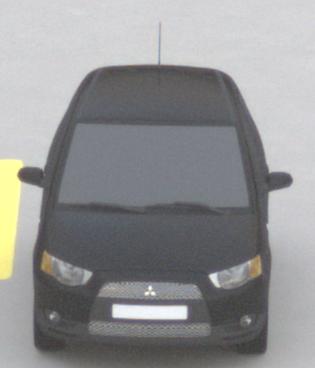
Make: Mitsubishi
Model: Colt 1.1
Detailed model: Colt (VI)
Model produced from: 2008/11
Model produced until: 2010/10
Doors: 3
Color: black
Road condition: dry road
Daytime: sunrise or sunset
Contrast: low contrast